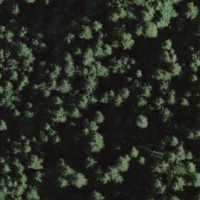
EUNIS habitat code: 43
Species observed at this site:
Saxifraga rotundifolia